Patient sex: F
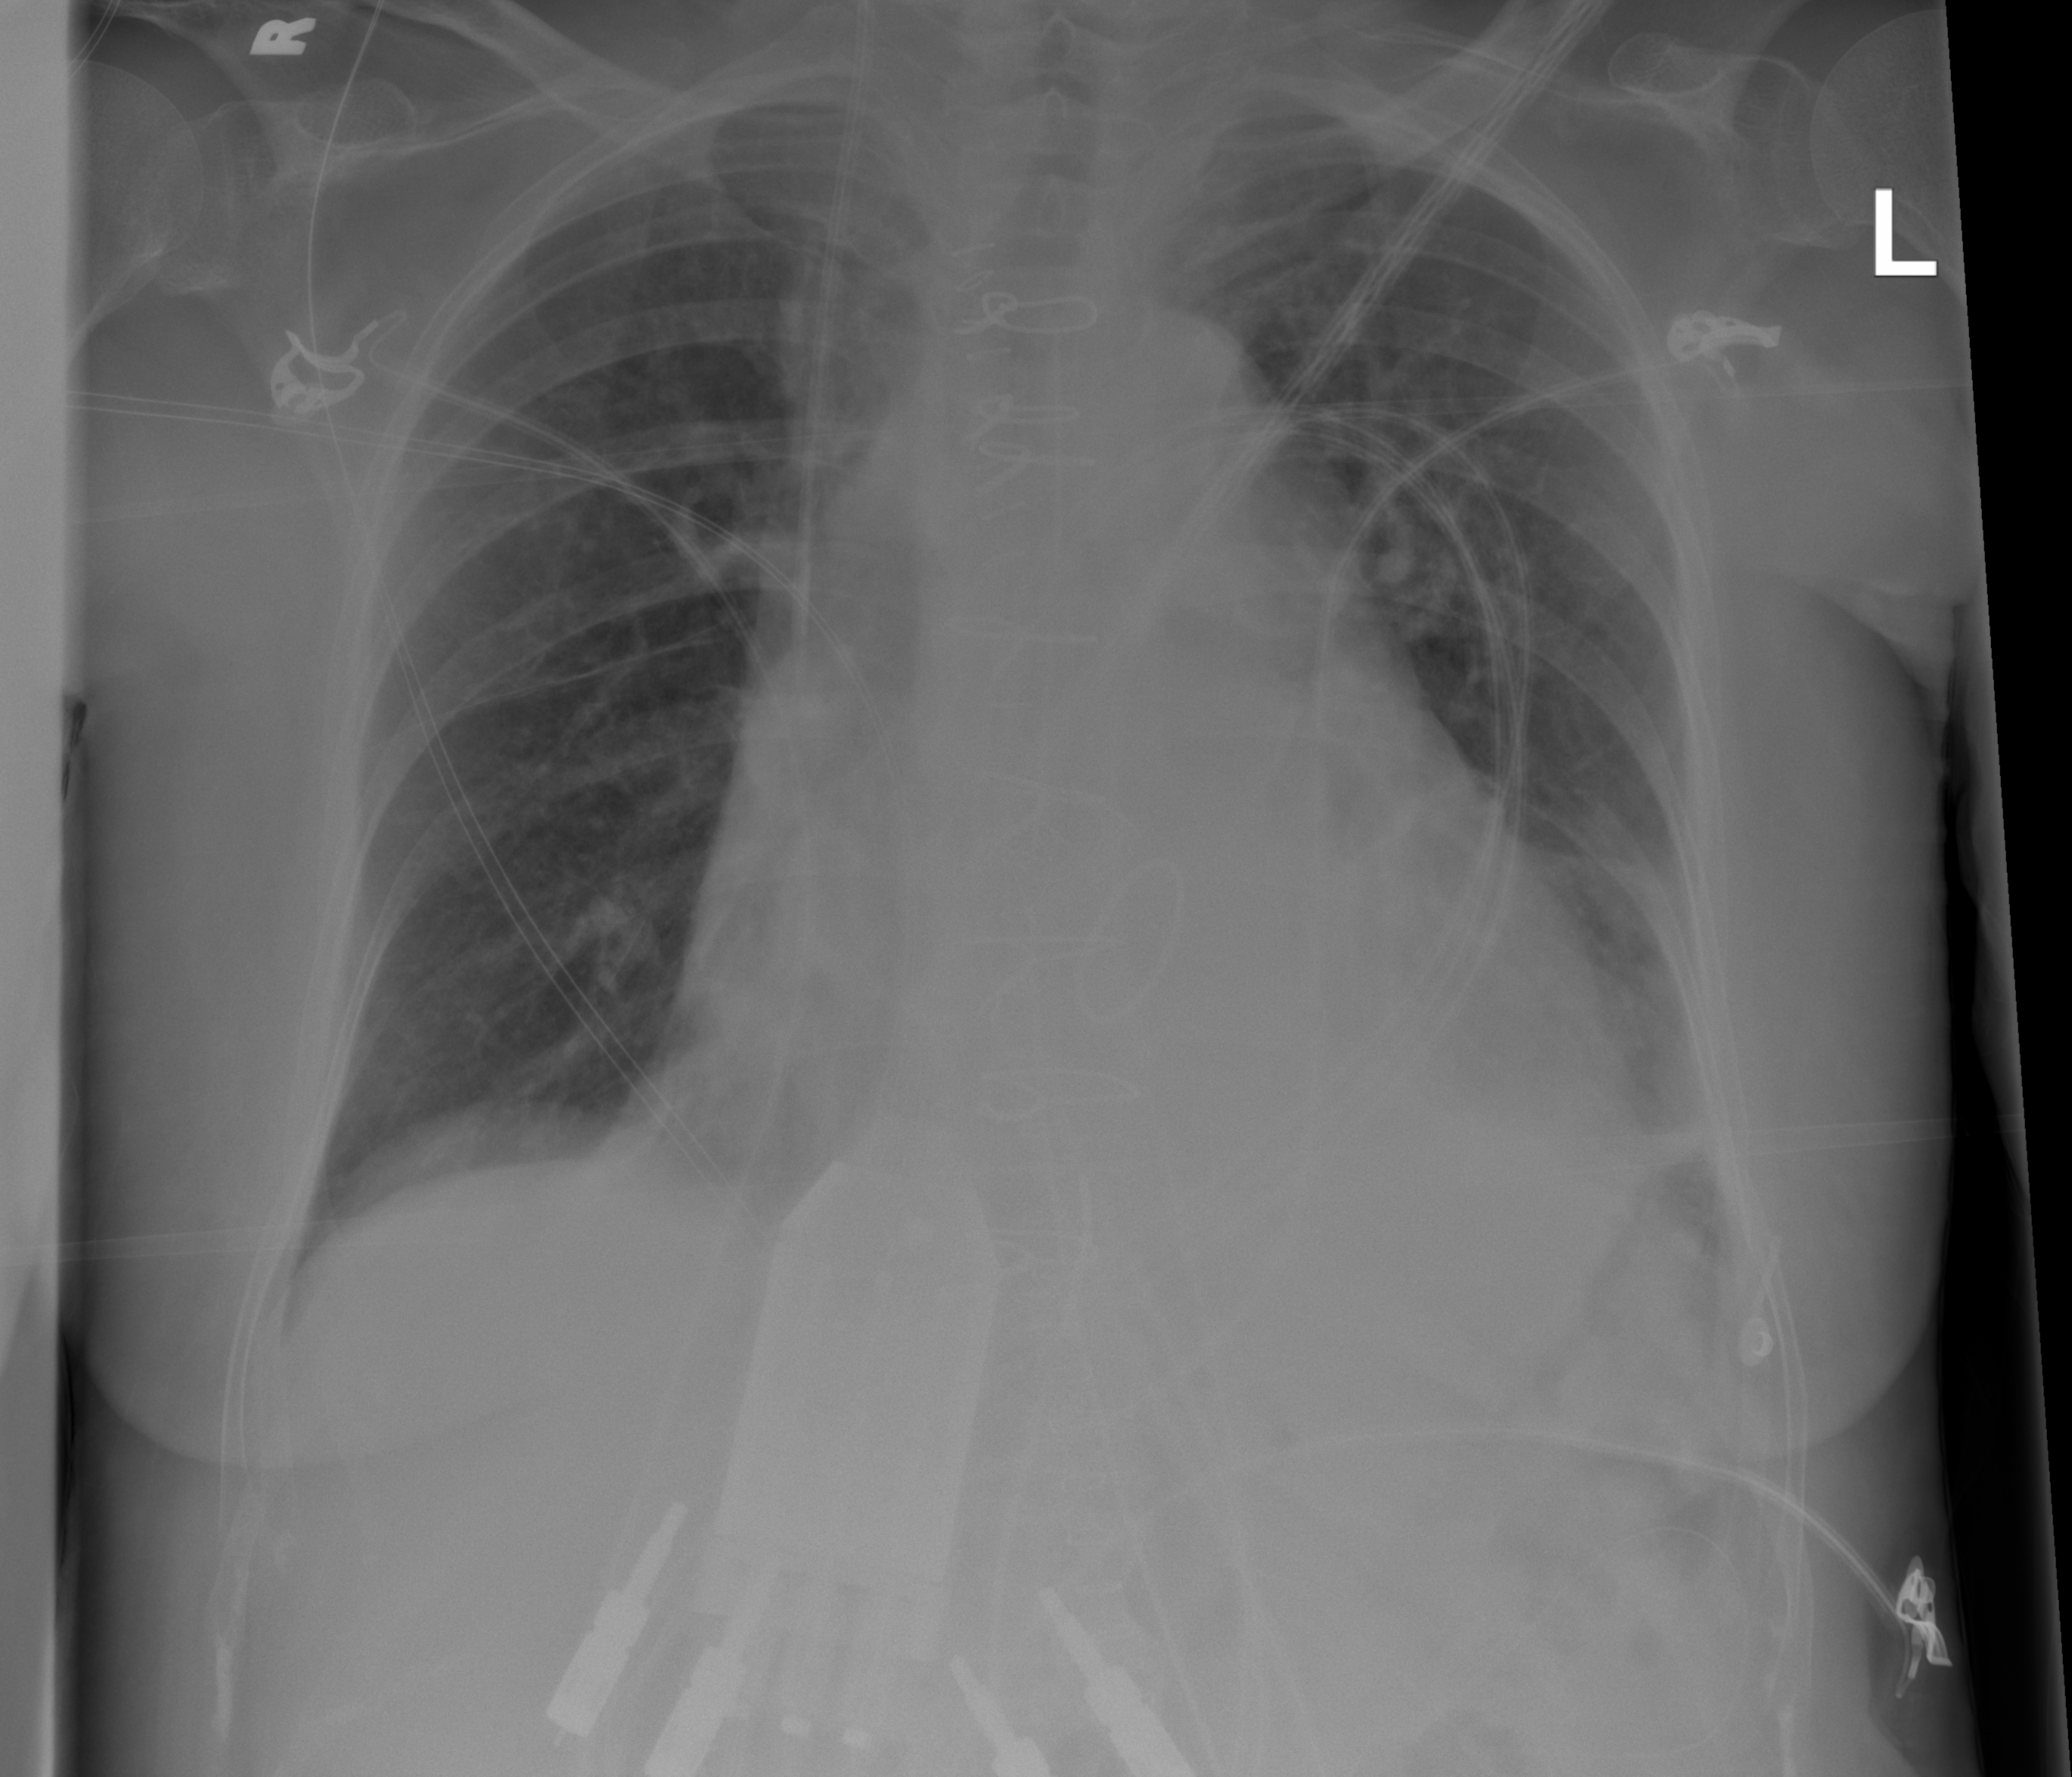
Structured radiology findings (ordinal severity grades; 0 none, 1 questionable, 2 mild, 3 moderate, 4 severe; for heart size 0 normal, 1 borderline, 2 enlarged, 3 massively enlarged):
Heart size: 2
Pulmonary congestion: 1
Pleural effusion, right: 0
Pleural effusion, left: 2
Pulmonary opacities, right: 1
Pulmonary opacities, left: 1
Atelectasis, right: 0
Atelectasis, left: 3